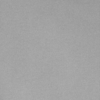
Label: dusty